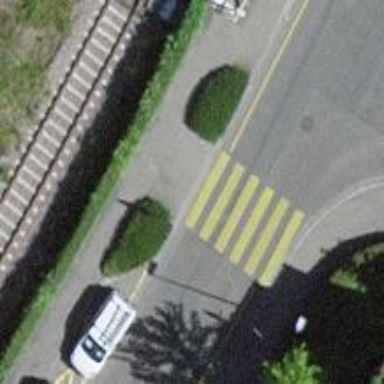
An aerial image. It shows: Uncontrolled zebra crossing on the road.